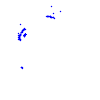
Particle: kaon